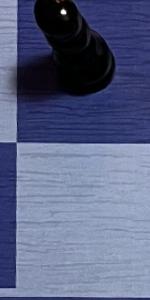
Label: Empty